Question:
What I'm trying to do is to print each translation at a time, but all what's getting printed now is the whole list of translated items each time in each loop.
'''
"""
pure_data = string
transliterate_input = string
stemmed_tokens = list of dictionaries, each dictionary: key:string, value:list
translation: list of strings
"""
def parse_results(pure_data, transliterated_input, stemmed_tokens, translation):
try:
formatted_strings = []
footer = "-"*50
for d in stemmed_tokens:
for k, v in d.items():
found_stem = uni2ma(k)
token_string = f"[{' + '.join([token for token in v])}]"
translated = f"{[t for t in translation]}"
word_string = f"original input:
{pure_data}
Transliterated Input:
{transliterated_input}
Found stem:
{found_stem}
parsed_results:
{token_string}
{translated}
{footer}
"
formatted_strings.append(word_string)
return '
'.join(formatted_strings)
except:
final_str = 'There was a problem retrieving that information'
'''
Edit:
Let's assume I have an input: House of cards.
It gets splitted into 3 strings, this three different inputs, each processed accordingly. But when it comes to the "Translation" part, instead of printing only the first, second or third value each time, e.g.
'''
Translation: House
Translation: of
Translation: cards
'''
It prints:
'''
Translation: house of cards
Translation: house of cards
Translation: house of cards
'''
I hope it's clear now.
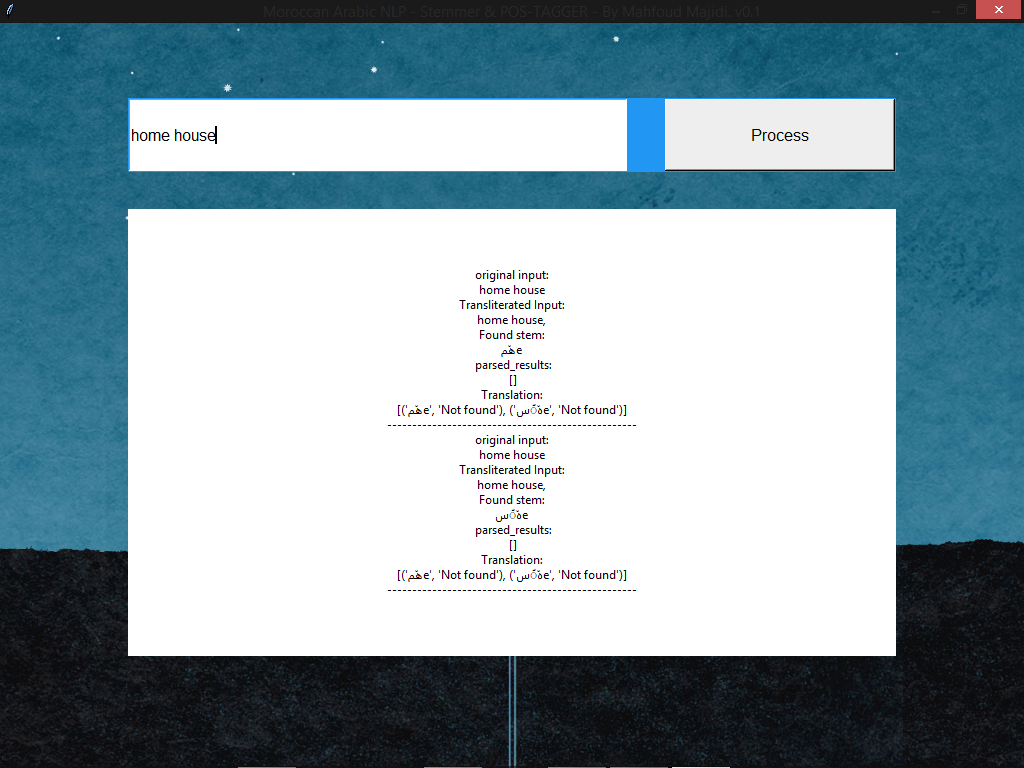
Answer: I think you can simply achieve your goal by using index to get corresponding element in translation, instead of:
'''
translated = f"{[t for t in translation]}"
'''
change to:
'''
idx = 0
for d in stemmed_tokens:
for k, v in d.items():
...
translated = translation[idx]
...
idx += 1
'''
Didn't know whether I get misunderstanding or not.